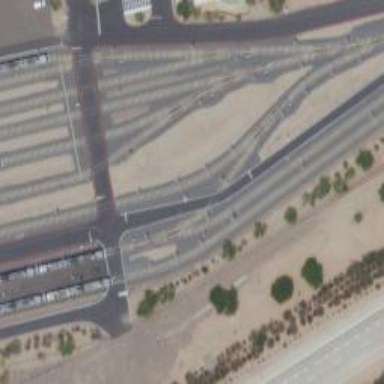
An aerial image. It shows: Light rail yard with electrified contact lines.